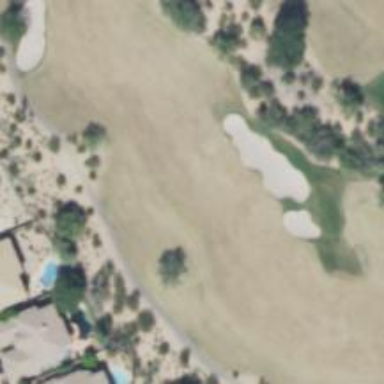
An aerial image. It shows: View of golf hole.